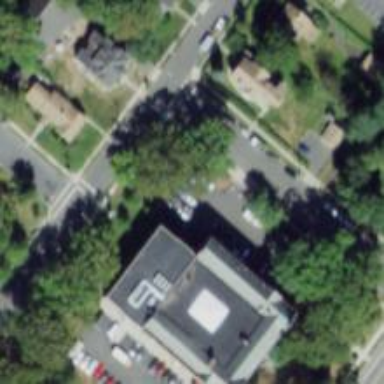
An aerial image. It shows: School building.